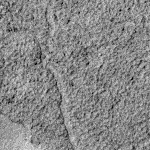
Label: no_change